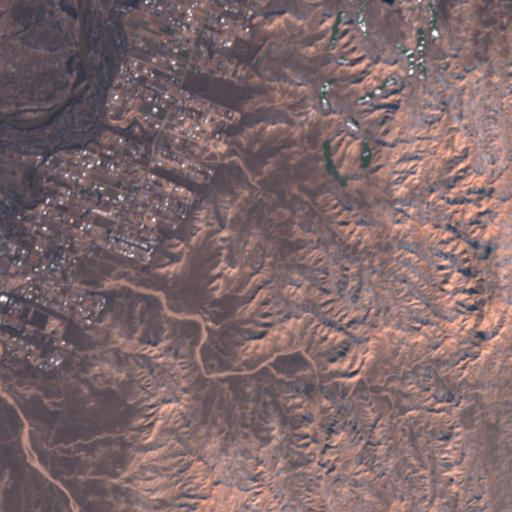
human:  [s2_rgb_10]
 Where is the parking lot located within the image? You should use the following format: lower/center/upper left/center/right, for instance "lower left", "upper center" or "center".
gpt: The parking lot is located in the upper right of the image.
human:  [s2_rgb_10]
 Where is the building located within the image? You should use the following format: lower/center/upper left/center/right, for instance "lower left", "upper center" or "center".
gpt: The building is located in the upper right of the image.
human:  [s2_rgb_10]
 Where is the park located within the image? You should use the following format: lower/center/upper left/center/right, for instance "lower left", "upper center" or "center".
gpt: There is no park in the image.